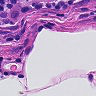
Metastatic tissue present: no